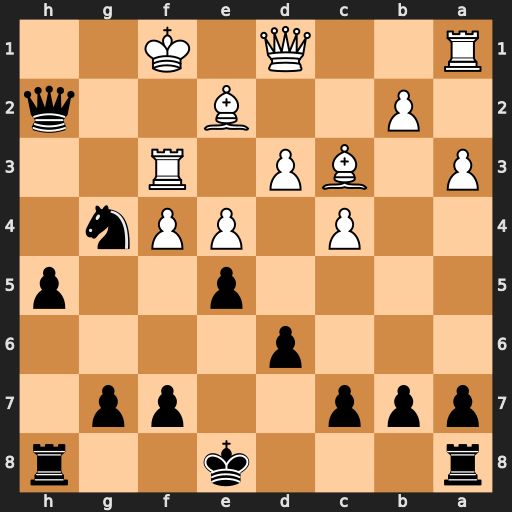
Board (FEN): r3k2r/ppp2pp1/3p4/4p2p/2P1PPn1/P1BP1R2/1P2B2q/R2Q1K2
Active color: b
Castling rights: kq
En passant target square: -
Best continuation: Qh1#